Field crop: tomato
Growth stage: 1
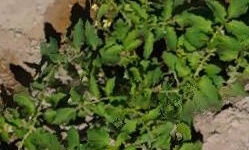
Species: tomato